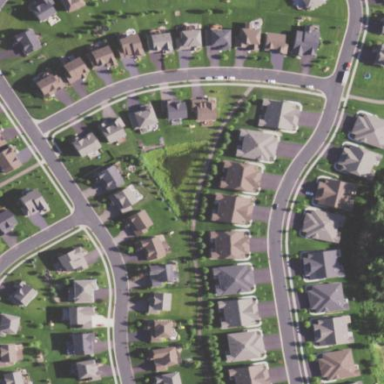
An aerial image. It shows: This residential area consists of single-family homes.